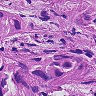
Metastatic tissue present: yes